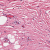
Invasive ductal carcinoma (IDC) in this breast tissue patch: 0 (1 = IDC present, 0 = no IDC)